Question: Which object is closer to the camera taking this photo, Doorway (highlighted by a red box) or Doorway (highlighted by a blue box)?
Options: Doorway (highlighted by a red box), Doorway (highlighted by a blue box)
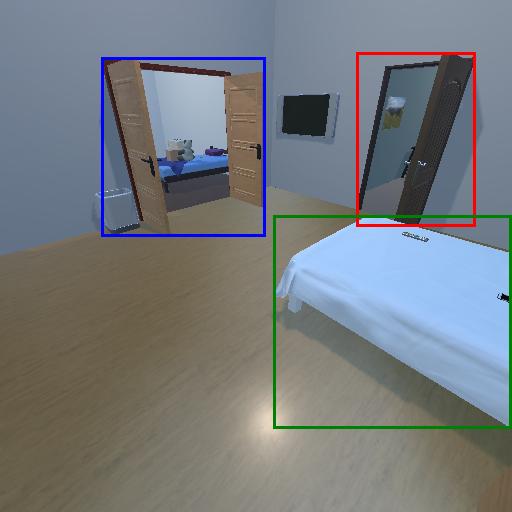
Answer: Doorway (highlighted by a red box)